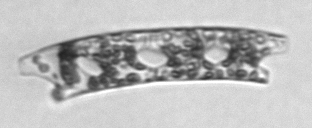
Label: Eucampia